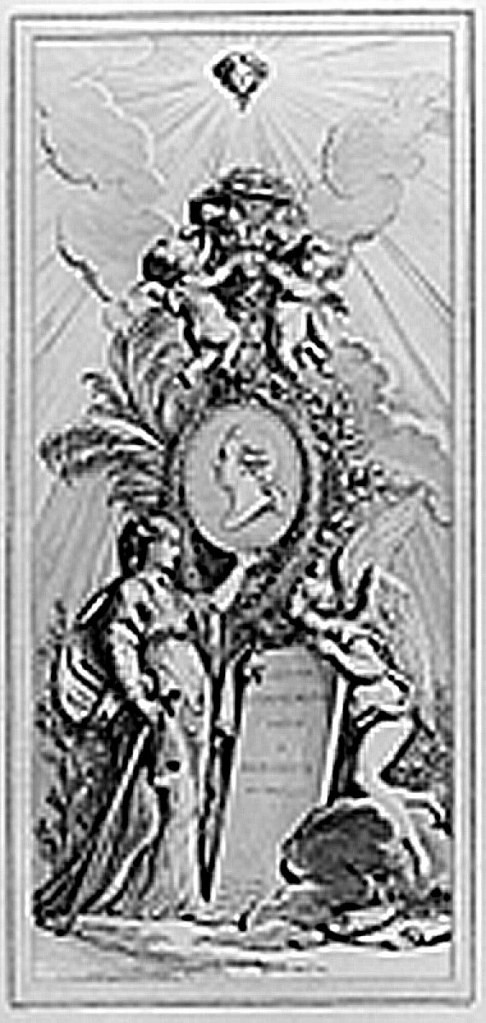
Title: Frontispiece with Portrait Medallion, Recueil d’Ornemens
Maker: Louis-Gustave Taraval, French, 1738 – 1794
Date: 1777
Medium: Etching on paper
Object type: Print
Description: Portrait of Monsieur in a medallion with an allegorical figure of architecture and a genius holding a tablet with the series title